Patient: sex M, age 47
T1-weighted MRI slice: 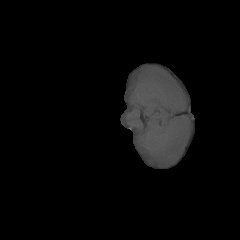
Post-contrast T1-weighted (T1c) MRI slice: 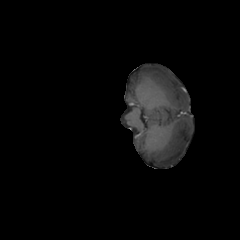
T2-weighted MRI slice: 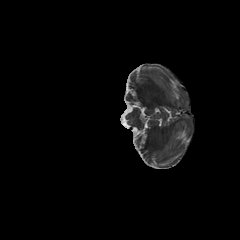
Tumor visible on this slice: no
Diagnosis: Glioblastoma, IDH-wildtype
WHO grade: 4